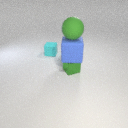
large blue rubber cube above small green metal cube